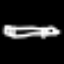
Label: pencil